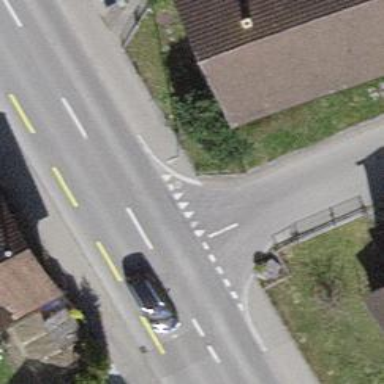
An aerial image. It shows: Road with "give way" sign.